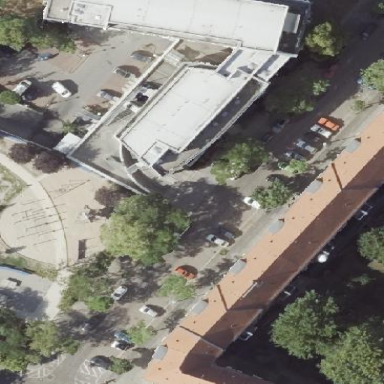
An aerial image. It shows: Commercial building.